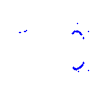
Particle: kaon